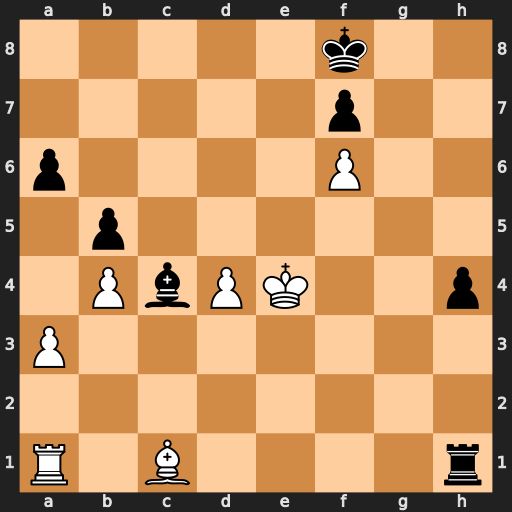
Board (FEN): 5k2/5p2/p4P2/1p6/1PbPK2p/P7/8/R1B4r
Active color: w
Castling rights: -
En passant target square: -
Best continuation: Bh6+ Ke8 Rxh1